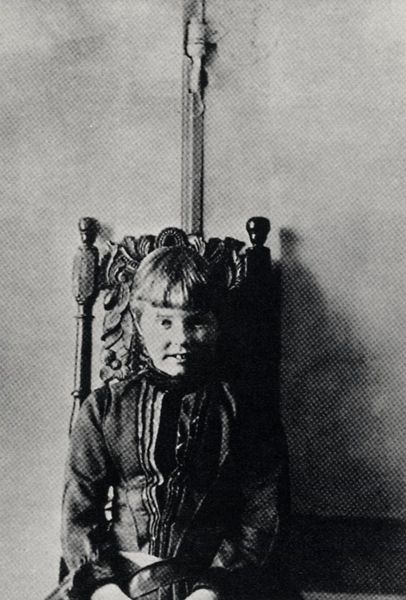
Titel: Greta Strindberg, in Brevik
Künstler: August Strindberg
Standort: Stockholm
Institution: Kunglia Bibliothek
Schlagwörter: dunkel, kopf, schatten, weiß, mädchen, sitzen, braun, frau, frisur, grau, haar, holz, kleid, licht, mund, nase, raum, schwarz, stuhl, zimmer, blick, haus, ornament, alt, blond, jung, wand, arme, augen, falten, gesicht, kleidung, kragen, ärmel, bild, bildnis, hände, möbel, portrait, porträt, rückenlehne, fransen, gewand, haare, halbfigur, pose, sessel, sitzend, innen, kind, frontal, lippen, pony, lächeln, lehne, haltung, zöpfe, klein, weis, thron, bordüre, sitzende, sitzt, stuhllehne, knöpfe, lächelnd, foto, fotografie, photographie, lachen, haken, schwarz-weiss, frisus, bürger, manschetten, schnitzerei, photo, zähne, ponny, gruselig, bürgerlich, fotographie, verrückt, geschnitzt, raster, sitzgelegenheit, zahn, stromleitung, elektrizität, zahnlücke, geradeaus, glühbirne, foto fotografie, irrenhaus, ung, prtait, 19 jahrhundert, frusir, exorzist, schwarz-weiß fotografie, zahnlück